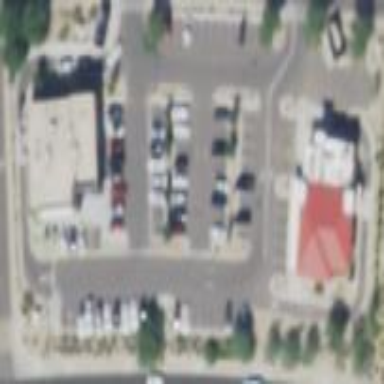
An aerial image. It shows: Retail area.